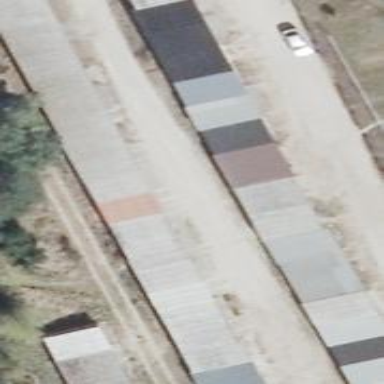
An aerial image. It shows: Group of garages.